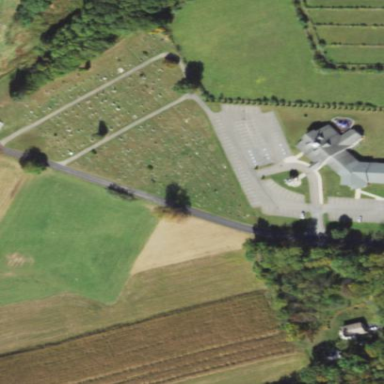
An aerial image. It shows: Cemetery.